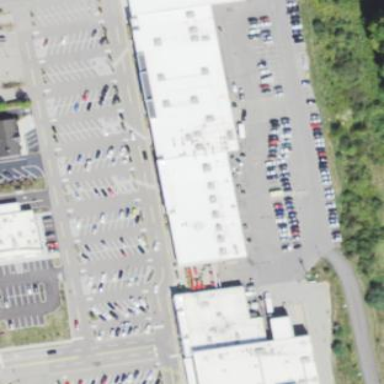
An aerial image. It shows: Retail building.